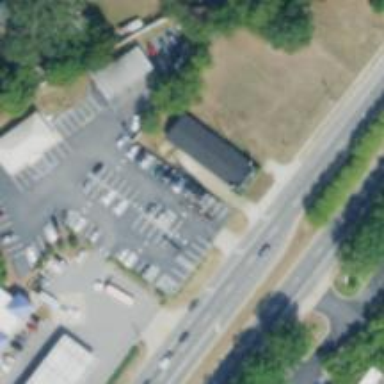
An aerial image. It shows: Car rental facility.